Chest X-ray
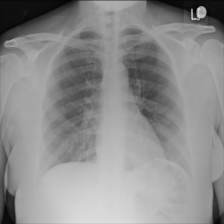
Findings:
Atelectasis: negative
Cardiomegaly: negative
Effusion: negative
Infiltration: negative
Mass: negative
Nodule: negative
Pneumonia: negative
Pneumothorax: negative
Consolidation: negative
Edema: negative
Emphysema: negative
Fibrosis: negative
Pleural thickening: negative
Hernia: negative